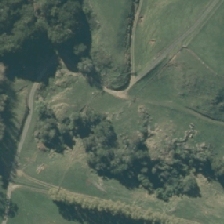
Land cover: indigenous_forest